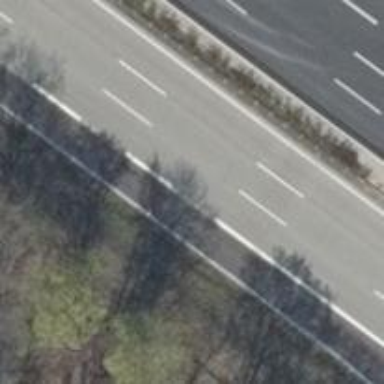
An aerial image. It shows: Motorway junction.